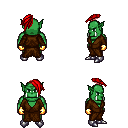
a pixel art fantasy rpg character, male body template, orc, green skin, brown robe, white pants, red long mohawk hairstyle, gold gloves, metal boots, four views (front, back, left, right), 2x2 character sprite sheet, small pixel art, hard edges, no anti-aliasing